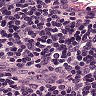
Metastatic tissue present: no